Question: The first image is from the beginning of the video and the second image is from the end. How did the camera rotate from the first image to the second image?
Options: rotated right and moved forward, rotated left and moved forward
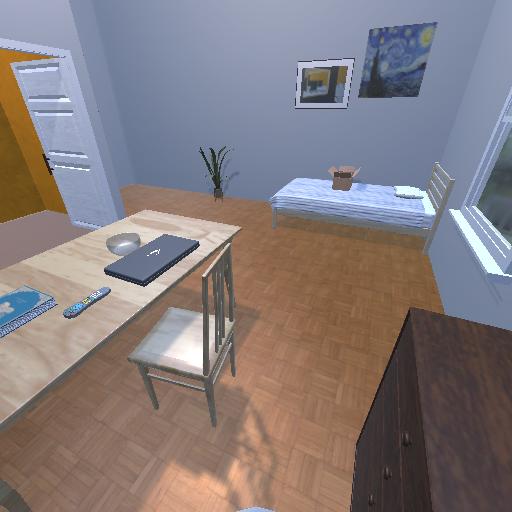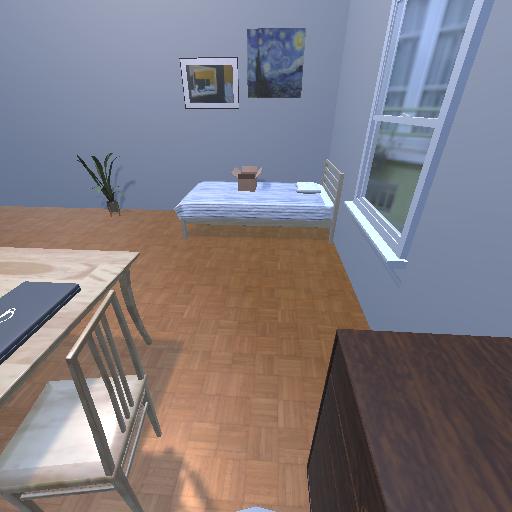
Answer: rotated right and moved forward